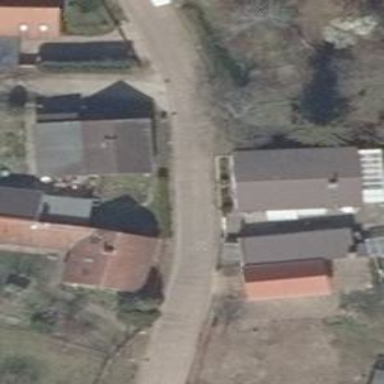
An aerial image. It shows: Residential road.